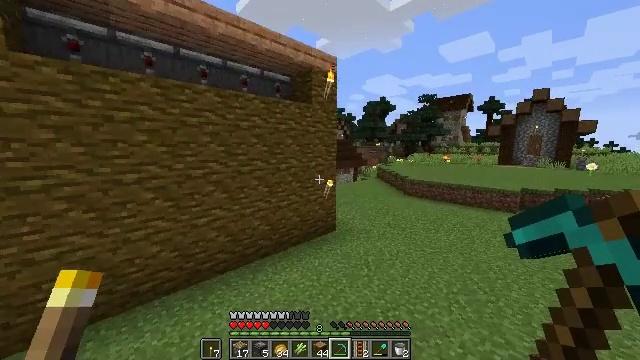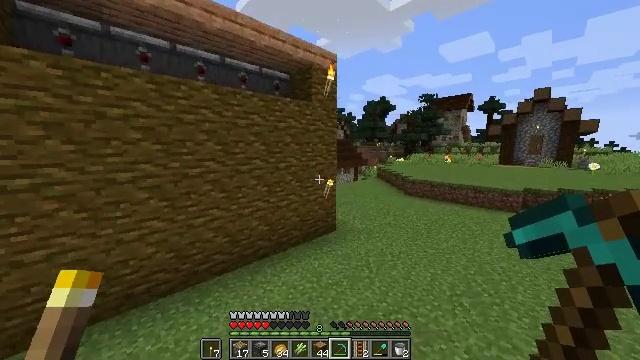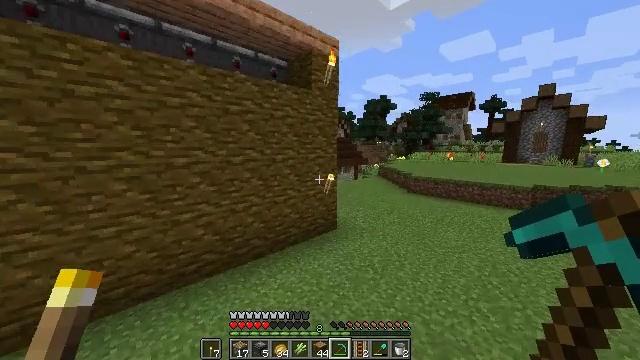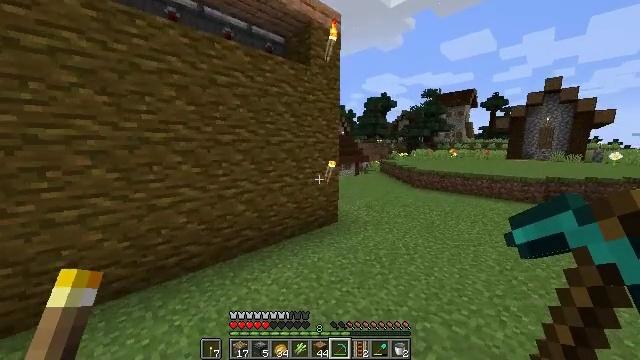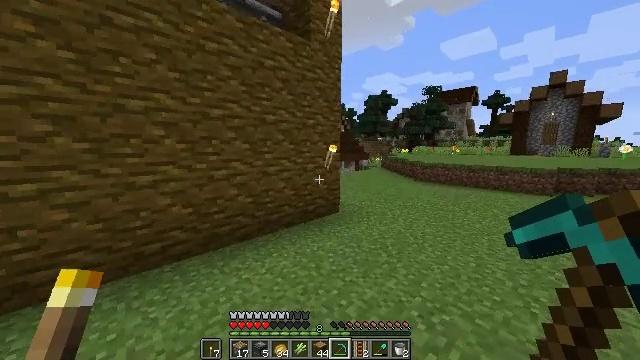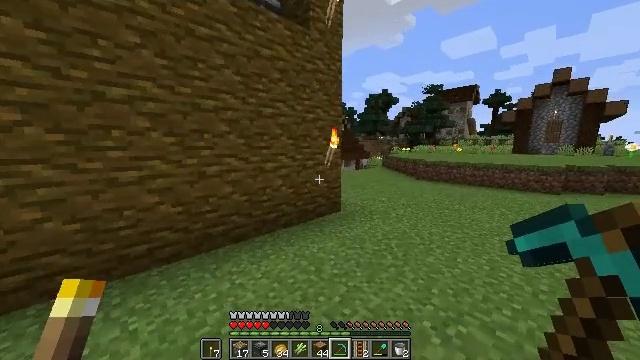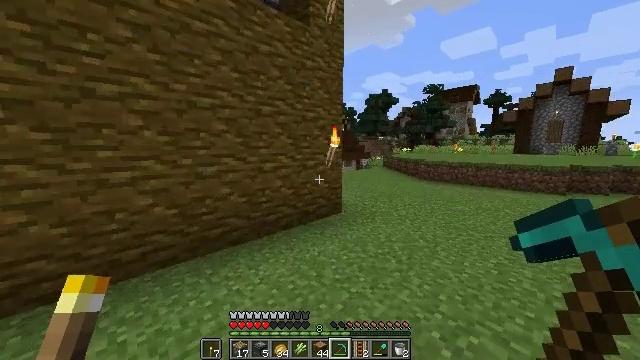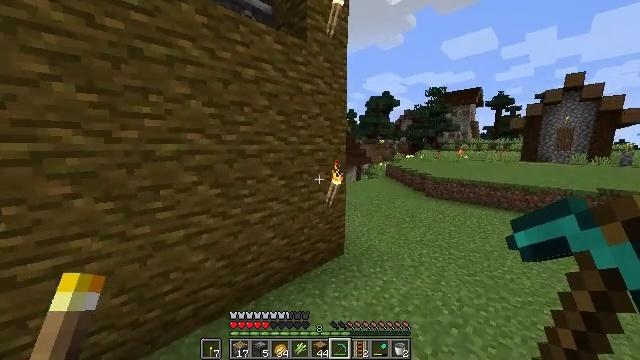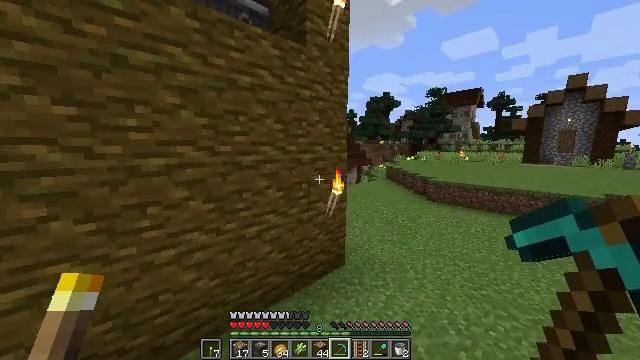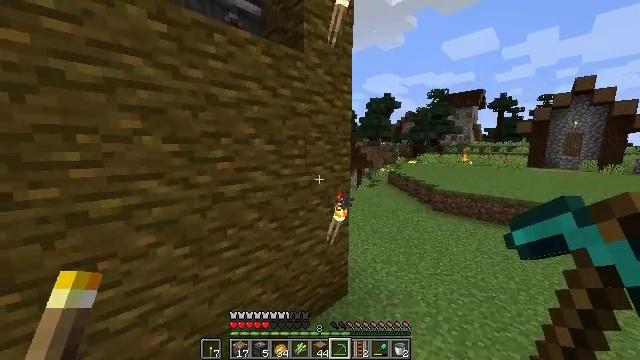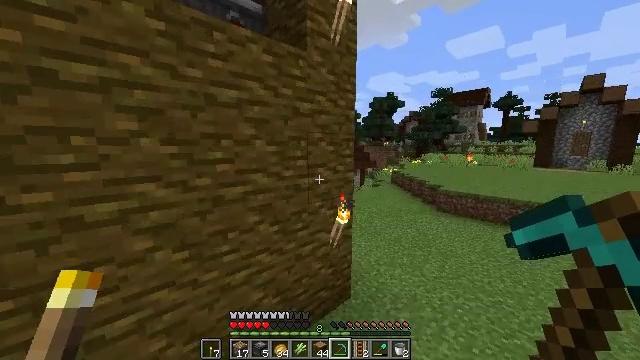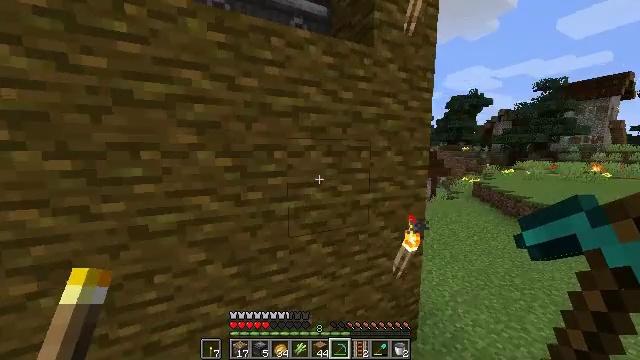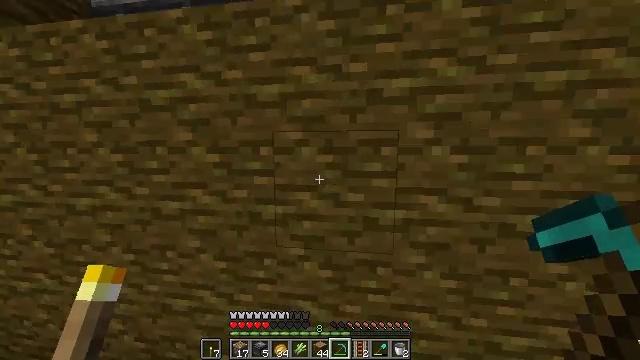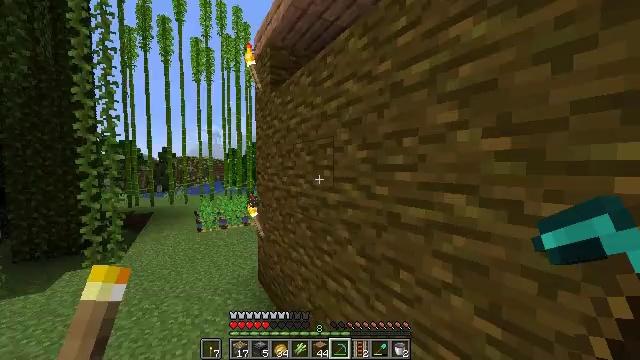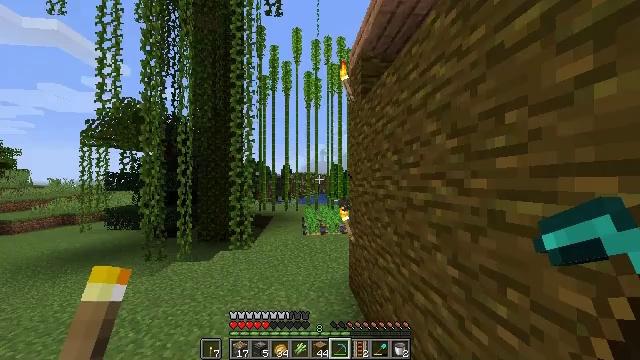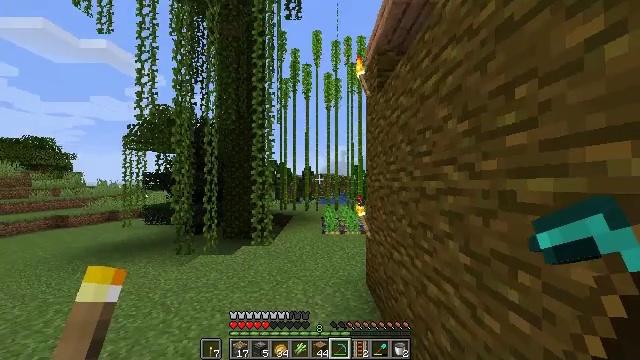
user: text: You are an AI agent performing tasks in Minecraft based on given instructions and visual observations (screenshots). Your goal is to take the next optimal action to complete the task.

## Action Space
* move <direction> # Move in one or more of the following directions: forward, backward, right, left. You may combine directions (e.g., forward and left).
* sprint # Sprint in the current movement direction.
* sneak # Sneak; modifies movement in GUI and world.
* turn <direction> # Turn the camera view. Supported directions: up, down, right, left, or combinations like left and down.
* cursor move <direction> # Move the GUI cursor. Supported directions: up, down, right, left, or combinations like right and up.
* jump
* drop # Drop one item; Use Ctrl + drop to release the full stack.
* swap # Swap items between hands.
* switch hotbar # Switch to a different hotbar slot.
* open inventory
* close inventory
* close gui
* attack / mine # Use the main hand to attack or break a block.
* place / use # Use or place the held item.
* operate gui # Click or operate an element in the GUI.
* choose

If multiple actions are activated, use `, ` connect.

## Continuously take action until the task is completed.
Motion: motion action
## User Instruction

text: Clear away tall grass.
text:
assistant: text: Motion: move forward, jump
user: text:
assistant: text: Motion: move forward, jump
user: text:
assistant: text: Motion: move forward, jump
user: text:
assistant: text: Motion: move forward, jump
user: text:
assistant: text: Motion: move forward, jump
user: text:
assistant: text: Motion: move forward, jump
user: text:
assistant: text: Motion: move forward, sprint, jump
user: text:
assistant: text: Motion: move forward, sprint, jump
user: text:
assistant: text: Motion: move forward, sprint, jump
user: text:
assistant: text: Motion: move forward, jump
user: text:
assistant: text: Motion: move forward, turn left and up, jump
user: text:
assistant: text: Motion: move forward, turn left
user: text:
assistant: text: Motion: move forward, turn left and up
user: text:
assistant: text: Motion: move forward, turn left and up
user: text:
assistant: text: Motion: turn left
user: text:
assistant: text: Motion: no_op
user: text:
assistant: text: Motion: no_op
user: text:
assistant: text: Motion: move left
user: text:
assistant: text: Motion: move left
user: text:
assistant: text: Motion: move left
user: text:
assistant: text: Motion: move forward and move left
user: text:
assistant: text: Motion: move forward and move left
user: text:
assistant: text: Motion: move forward and move left
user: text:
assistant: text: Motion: move forward and move left, turn left
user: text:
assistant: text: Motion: move forward, turn left
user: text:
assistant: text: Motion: turn left
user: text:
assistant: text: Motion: no_op
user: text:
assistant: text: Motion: no_op
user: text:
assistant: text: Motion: no_op
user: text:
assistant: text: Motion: no_op